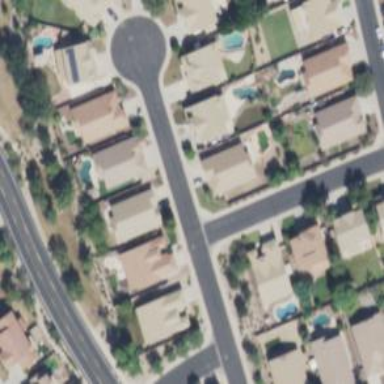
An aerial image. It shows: Residential road with asphalt surface.